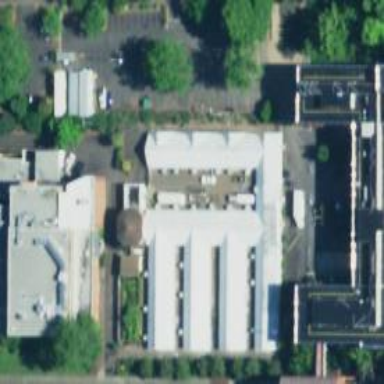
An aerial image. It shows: Greenhouse.